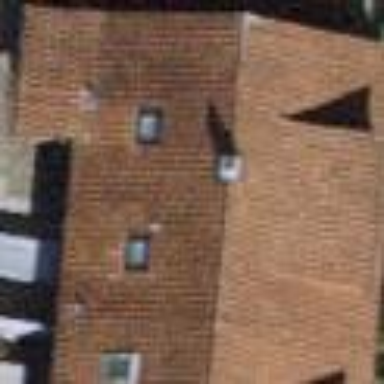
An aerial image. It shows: Building with tile roof.